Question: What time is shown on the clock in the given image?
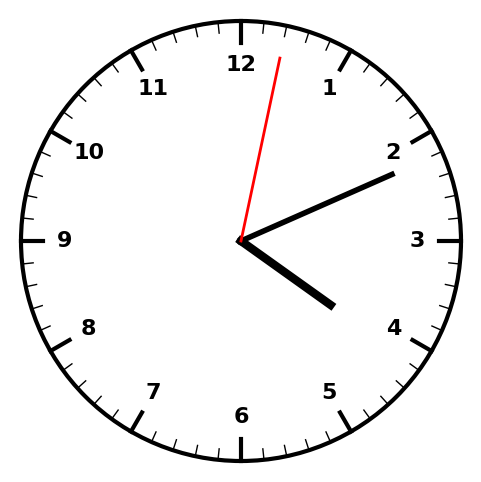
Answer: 04:11:02